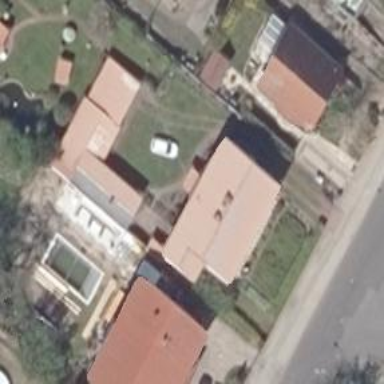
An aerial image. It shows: Detached building with gabled roof.